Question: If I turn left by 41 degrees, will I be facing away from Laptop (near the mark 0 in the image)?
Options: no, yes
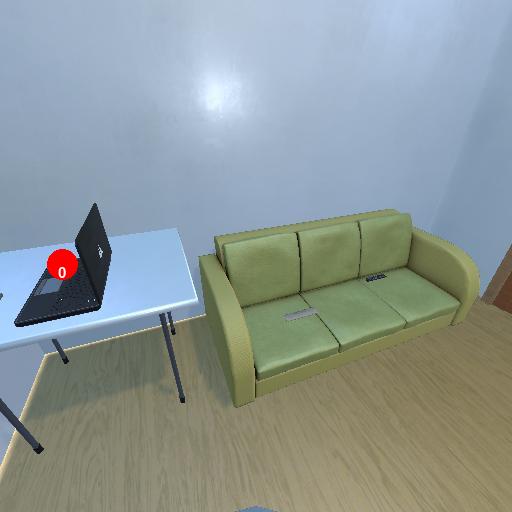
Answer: no